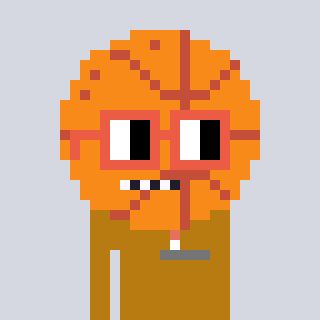
a pixel art character with square orange glasses, a basketball-shaped head and a gold-colored body on a cool background